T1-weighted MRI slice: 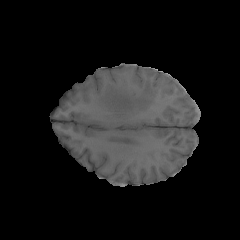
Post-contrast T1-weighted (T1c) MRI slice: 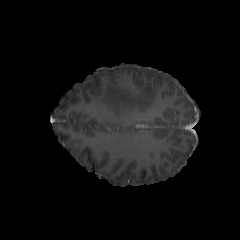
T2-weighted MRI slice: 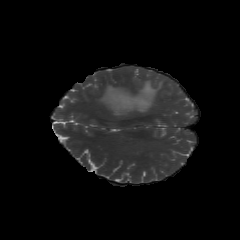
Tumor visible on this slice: yes